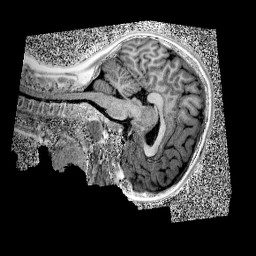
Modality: UNIT1
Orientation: sagittal
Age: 10
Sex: female
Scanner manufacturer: siemens
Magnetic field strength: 3 T
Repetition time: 4 s
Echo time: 0.00299 s